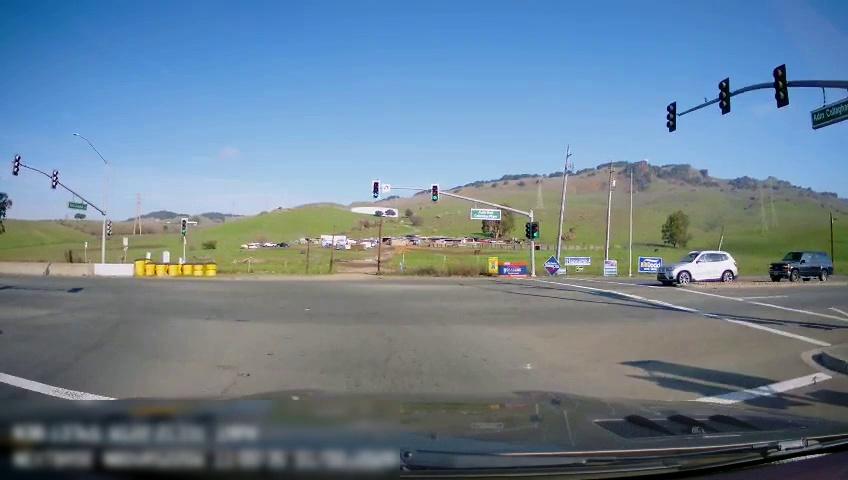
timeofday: Day
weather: Sunny
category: Drivable Space
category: Vehicles | SUV
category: Vehicles | SUV
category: Lanes | Opposite Lane
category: Traffic | Lights
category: Traffic | Lights
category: Traffic | Lights
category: Traffic | Lights
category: Traffic | Lights
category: Traffic | Lights
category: Traffic | Lights
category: Traffic | Signs
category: Traffic | Lights
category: Traffic | Lights
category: Traffic | Signs
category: Traffic | Lights
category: Traffic | Lights
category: Traffic | Signs